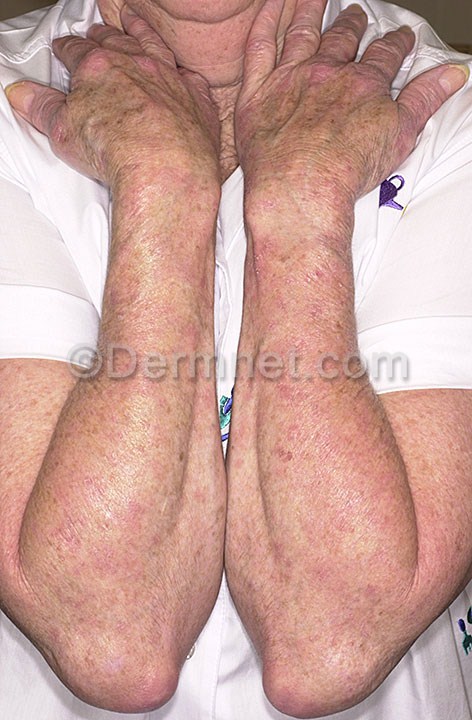
Disease: Lupus and other Connective Tissue diseases